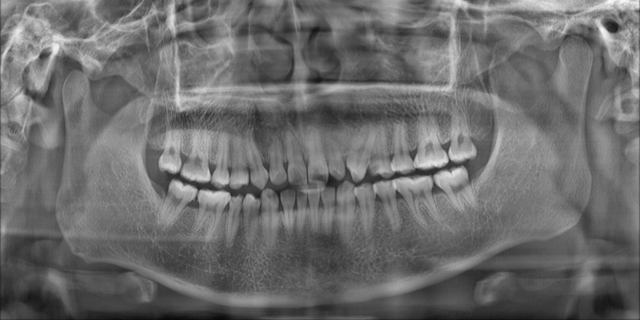
adult